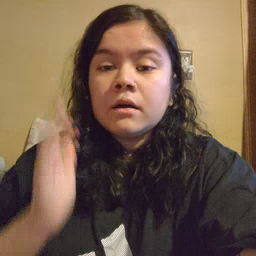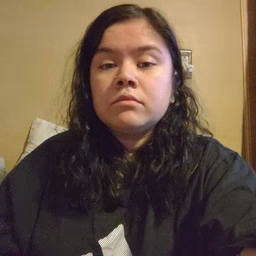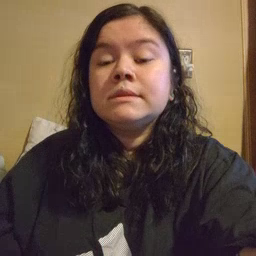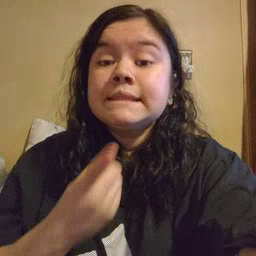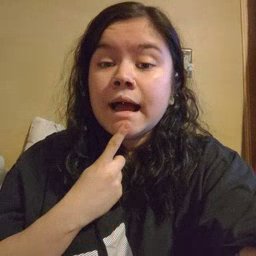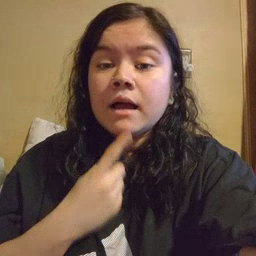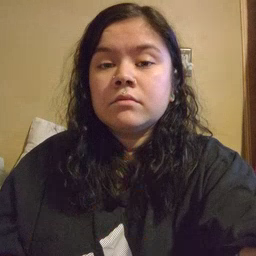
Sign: say